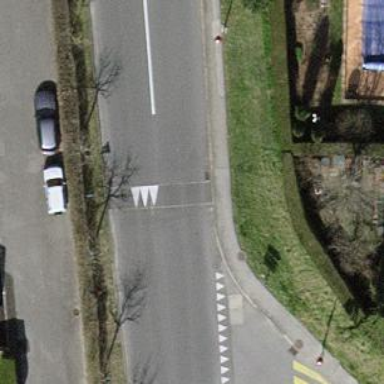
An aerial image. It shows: Traffic calming hump on the road.